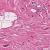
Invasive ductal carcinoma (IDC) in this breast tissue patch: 0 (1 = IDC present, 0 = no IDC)